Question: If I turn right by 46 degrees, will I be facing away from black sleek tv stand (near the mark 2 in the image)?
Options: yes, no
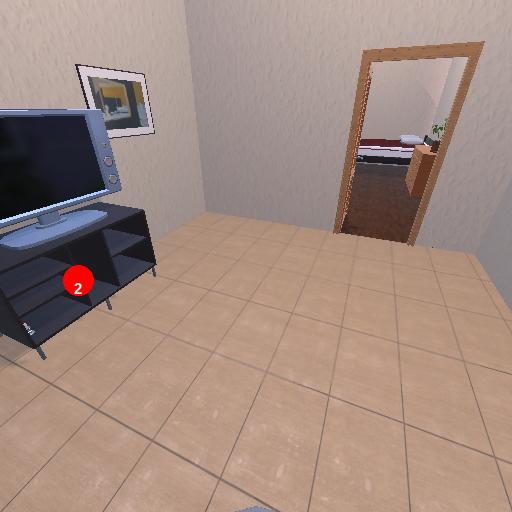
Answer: yes